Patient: sex M, age 56
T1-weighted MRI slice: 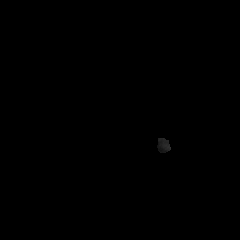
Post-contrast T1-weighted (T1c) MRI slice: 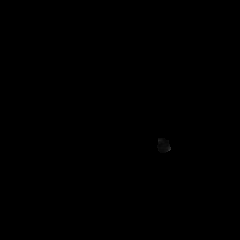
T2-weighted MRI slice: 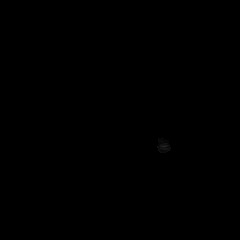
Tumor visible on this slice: no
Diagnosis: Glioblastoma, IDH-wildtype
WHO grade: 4